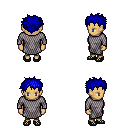
a pixel art fantasy rpg character, female body template, human, tanned skin, chain mail, teal pants, blue bedhead hairstyle, ghillies, four views (front, back, left, right), 2x2 character sprite sheet, small pixel art, hard edges, no anti-aliasing